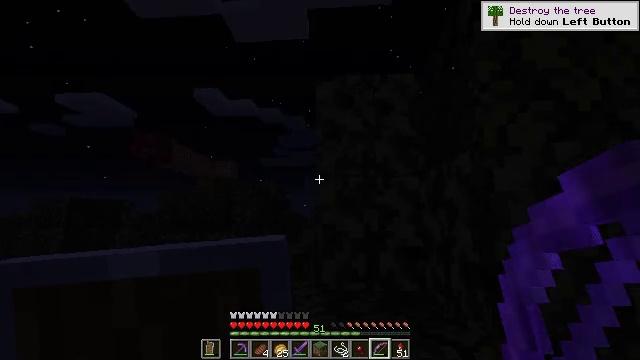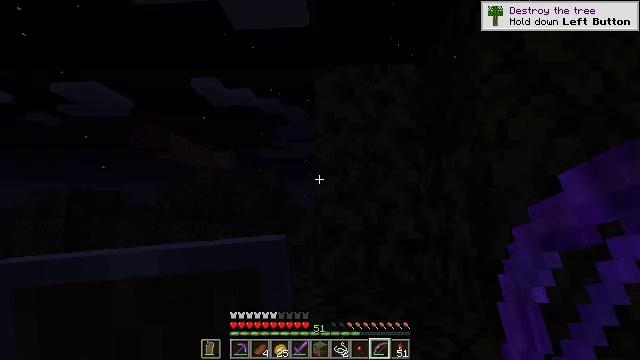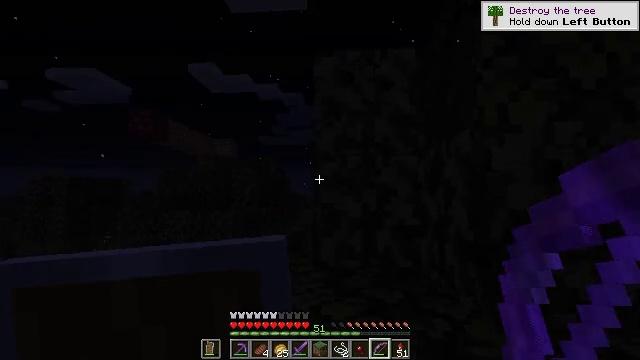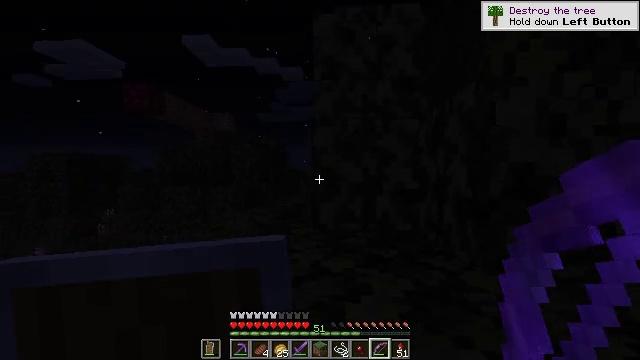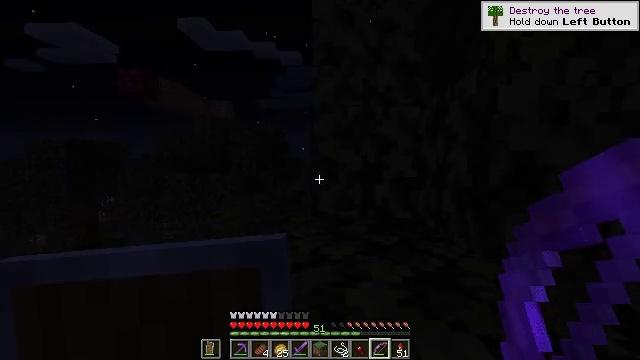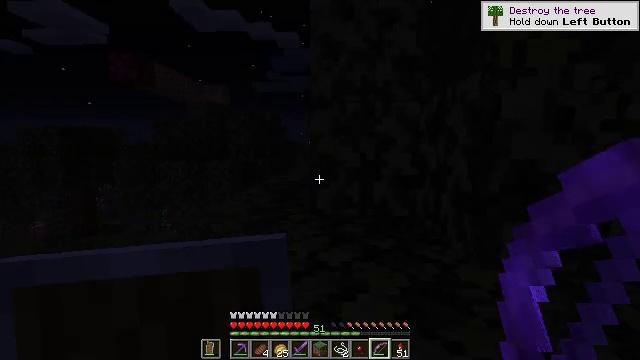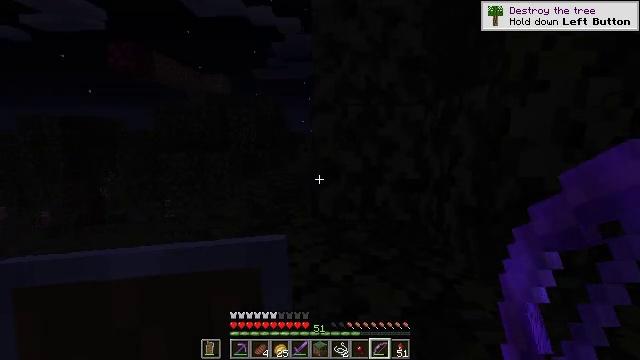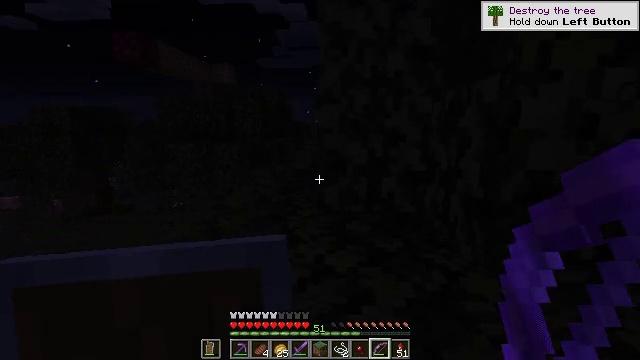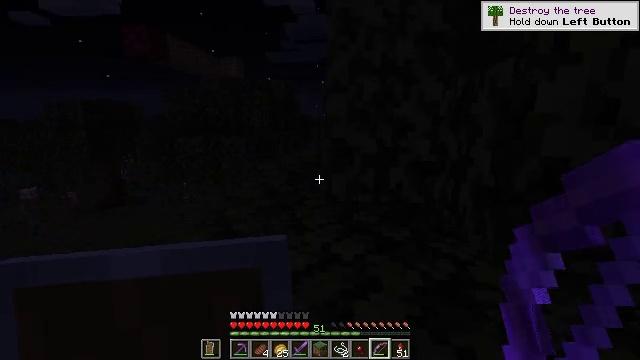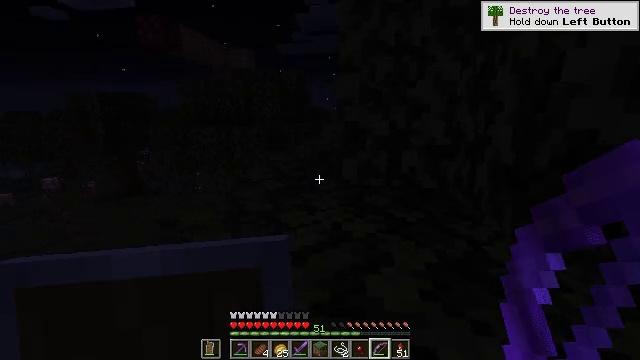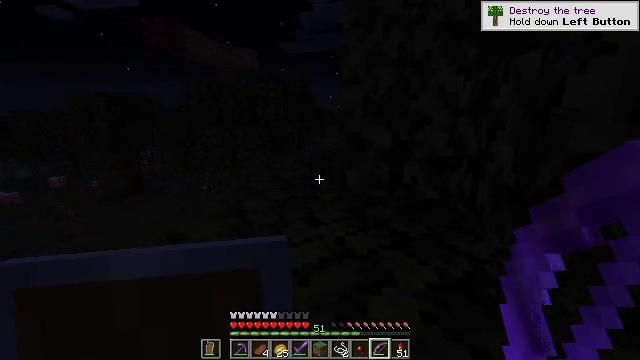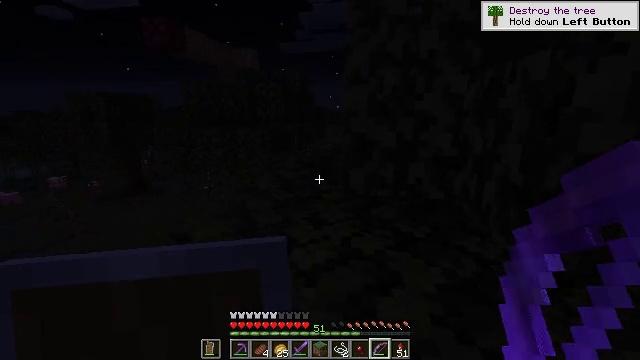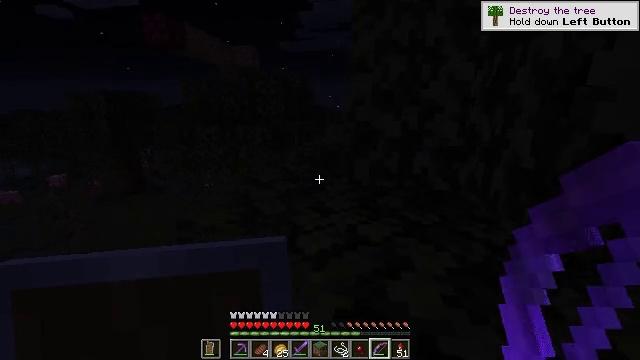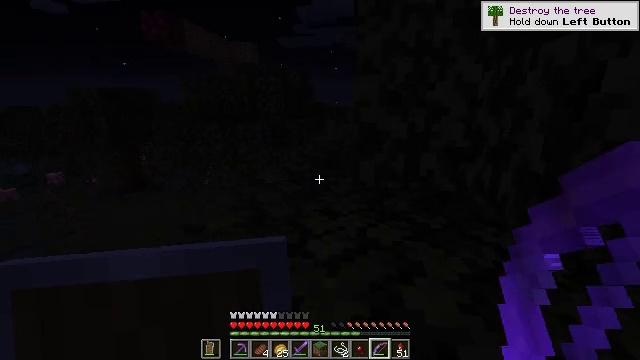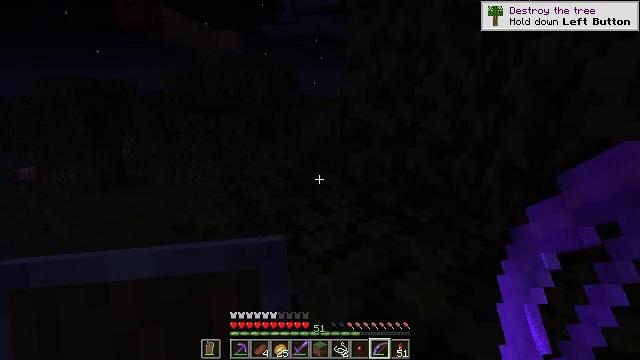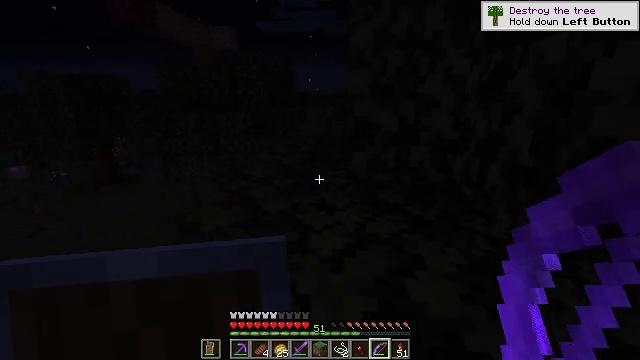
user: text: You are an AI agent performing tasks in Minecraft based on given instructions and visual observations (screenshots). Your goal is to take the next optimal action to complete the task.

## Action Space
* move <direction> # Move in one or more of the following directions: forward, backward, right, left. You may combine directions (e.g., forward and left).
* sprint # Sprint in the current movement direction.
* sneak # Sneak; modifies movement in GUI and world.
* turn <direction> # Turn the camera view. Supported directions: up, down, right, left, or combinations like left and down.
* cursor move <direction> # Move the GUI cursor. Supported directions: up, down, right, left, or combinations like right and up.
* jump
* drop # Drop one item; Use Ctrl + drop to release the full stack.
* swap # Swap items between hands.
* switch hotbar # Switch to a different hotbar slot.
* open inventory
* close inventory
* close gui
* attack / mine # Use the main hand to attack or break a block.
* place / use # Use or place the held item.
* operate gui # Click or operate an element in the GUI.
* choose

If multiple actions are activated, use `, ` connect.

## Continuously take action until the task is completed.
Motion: motion action
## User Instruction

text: Kill enemies.
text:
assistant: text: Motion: turn down, jump
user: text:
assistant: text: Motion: turn down, jump
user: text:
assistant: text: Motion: move forward, turn down, jump
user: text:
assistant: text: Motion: move forward, turn down, jump
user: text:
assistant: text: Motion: move forward, turn down, jump
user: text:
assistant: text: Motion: move forward, turn down, jump
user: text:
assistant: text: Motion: move forward, turn left and down, jump
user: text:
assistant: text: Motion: move forward, turn left and down, jump
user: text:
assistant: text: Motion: move forward, turn left and down, jump
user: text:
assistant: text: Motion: move forward and move left, jump
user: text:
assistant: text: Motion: move forward and move left, jump
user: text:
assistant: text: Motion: move forward and move left, jump
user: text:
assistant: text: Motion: move forward and move left, jump
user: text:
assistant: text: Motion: move forward, turn right and down, jump
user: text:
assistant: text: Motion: move forward, turn right, jump
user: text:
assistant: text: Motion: move forward, turn right, jump
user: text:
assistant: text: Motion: move forward, jump
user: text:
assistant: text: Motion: move forward, turn right, jump
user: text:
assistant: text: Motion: move forward, turn right, jump
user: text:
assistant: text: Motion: move forward, jump
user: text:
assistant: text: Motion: move forward, turn right, jump
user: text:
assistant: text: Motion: move forward, jump
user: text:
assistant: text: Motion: move forward and move right, turn right, jump
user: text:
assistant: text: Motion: move forward and move right, turn right, jump
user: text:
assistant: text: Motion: move forward and move right, turn right, jump
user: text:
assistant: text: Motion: move forward and move right, turn right, jump
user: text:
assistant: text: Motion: move forward and move right, jump
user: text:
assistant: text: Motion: move forward and move right, jump
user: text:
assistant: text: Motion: move forward and move right, jump
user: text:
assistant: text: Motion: move forward and move right, jump